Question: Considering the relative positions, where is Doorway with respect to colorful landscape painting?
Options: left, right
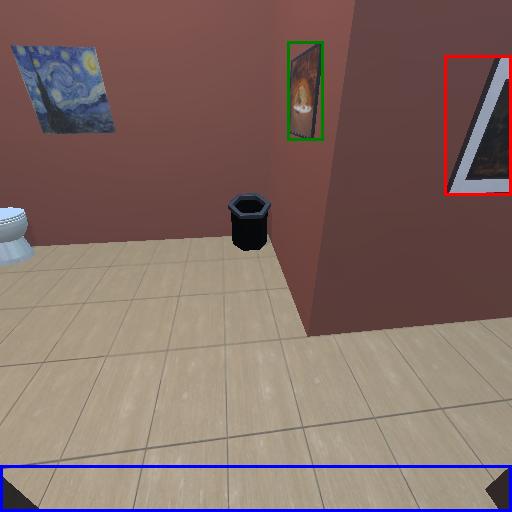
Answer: left